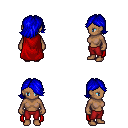
a pixel art fantasy rpg character, female body template, human, dark skin, red cape, red pants, blue swoop hairstyle, four views (front, back, left, right), 2x2 character sprite sheet, small pixel art, hard edges, no anti-aliasing